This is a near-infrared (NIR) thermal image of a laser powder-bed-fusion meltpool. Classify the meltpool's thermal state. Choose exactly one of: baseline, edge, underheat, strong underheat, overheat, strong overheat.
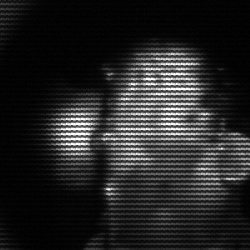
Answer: strong underheat